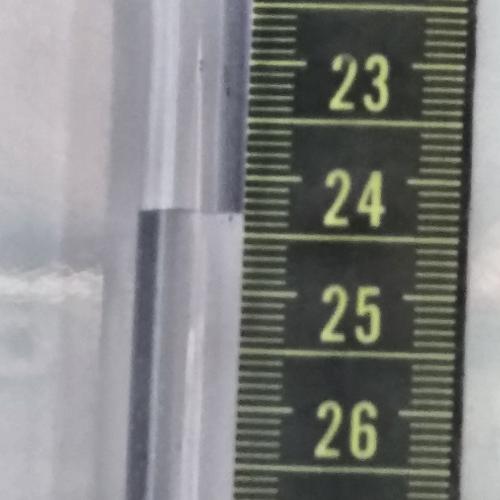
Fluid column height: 24.3 cm